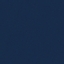
Land use / land cover: SeaLake